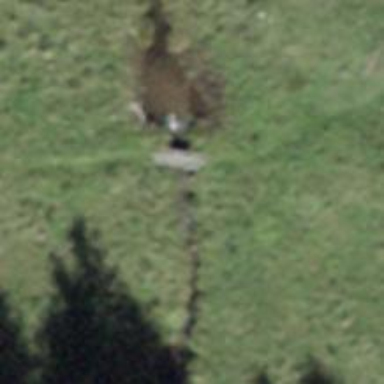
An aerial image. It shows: Path on grassy surface that crosses over beam bridge.